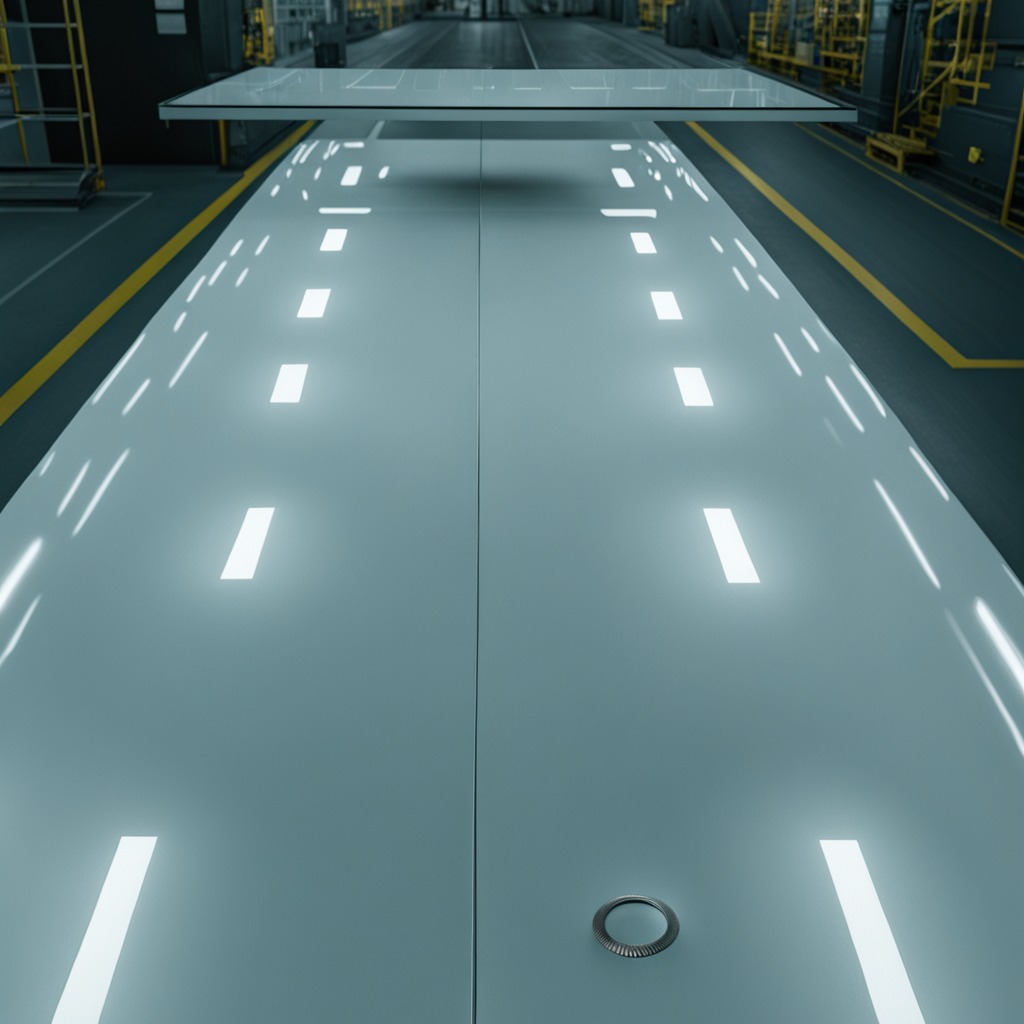
A flat metal washer lying on a high-gloss table in a ship maintenance bay industrial lighting